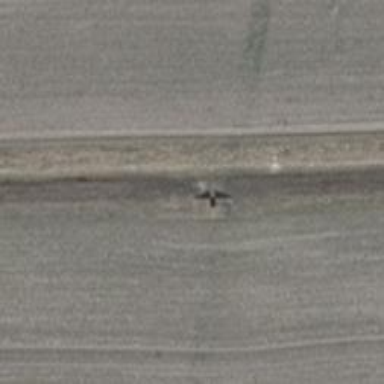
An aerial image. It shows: Culvert tunnel.